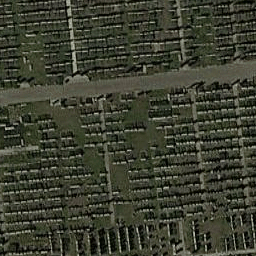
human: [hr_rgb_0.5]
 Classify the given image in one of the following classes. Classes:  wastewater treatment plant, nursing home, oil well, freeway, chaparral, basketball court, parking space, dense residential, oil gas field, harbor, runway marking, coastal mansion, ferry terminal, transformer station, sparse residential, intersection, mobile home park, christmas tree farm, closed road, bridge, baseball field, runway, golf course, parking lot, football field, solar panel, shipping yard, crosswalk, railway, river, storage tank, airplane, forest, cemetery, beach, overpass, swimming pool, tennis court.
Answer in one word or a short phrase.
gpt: cemetery